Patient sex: M
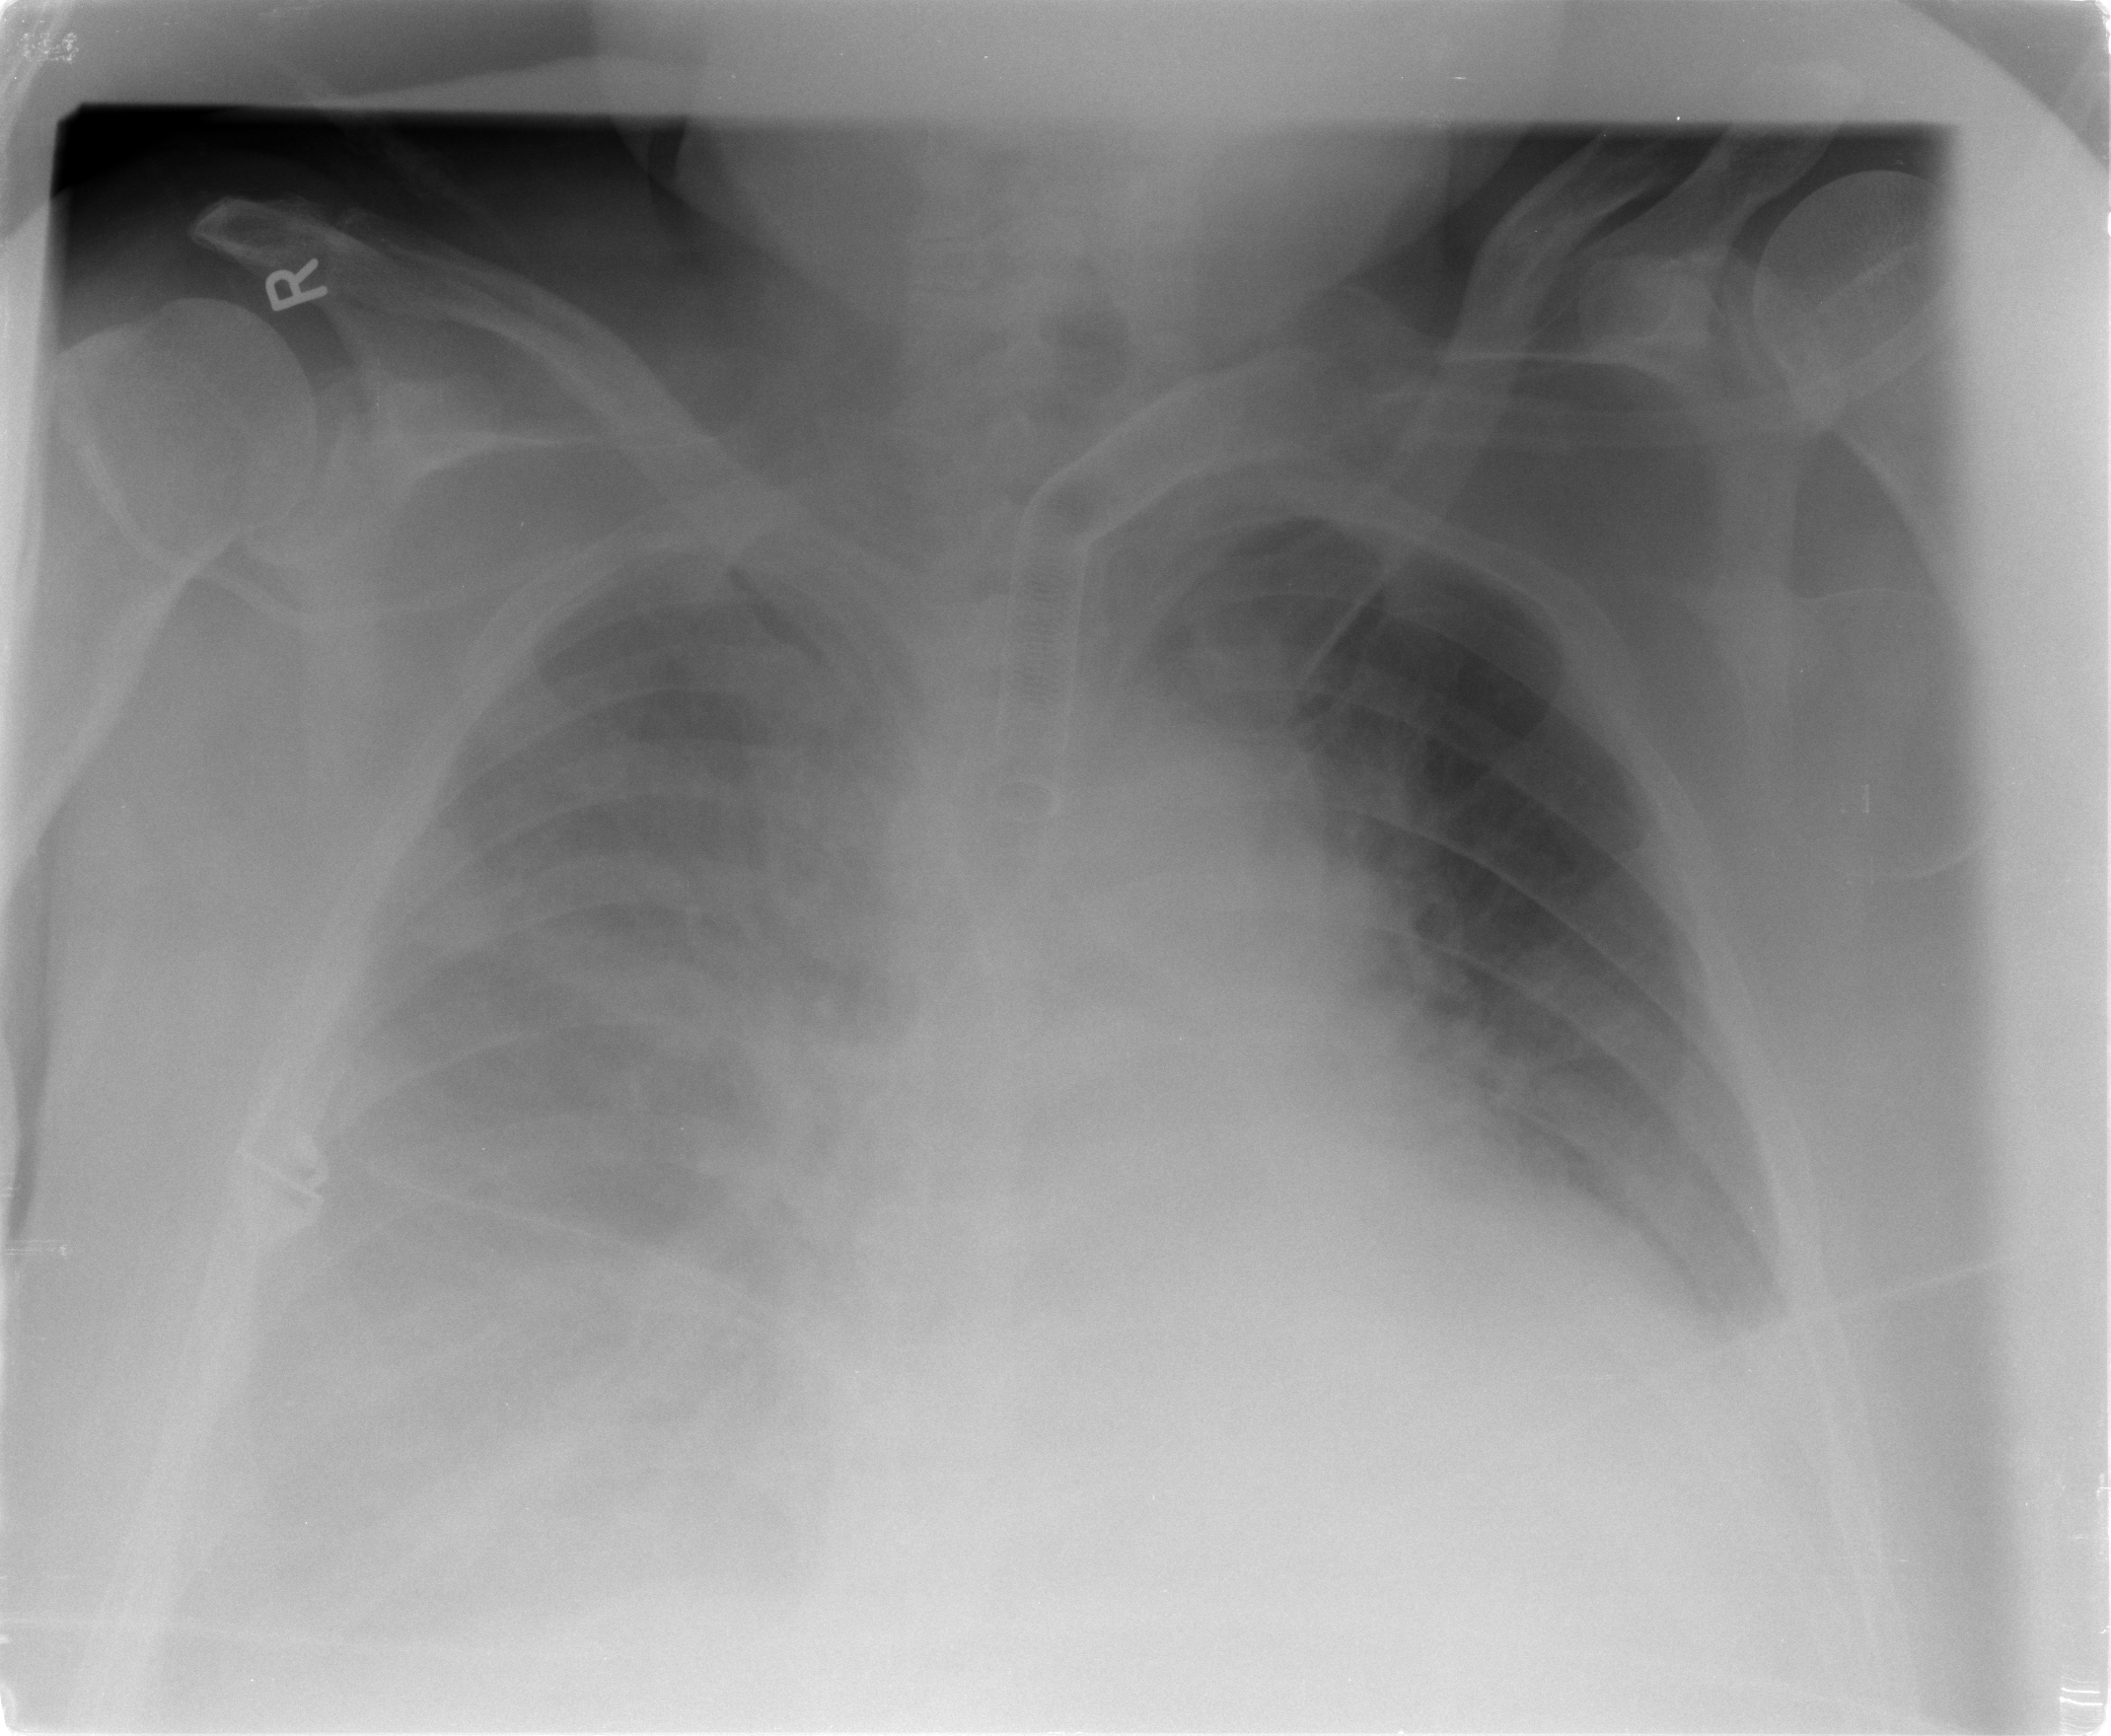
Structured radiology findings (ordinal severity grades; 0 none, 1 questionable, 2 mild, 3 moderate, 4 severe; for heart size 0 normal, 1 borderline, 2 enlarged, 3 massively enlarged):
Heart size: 2
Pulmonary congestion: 3
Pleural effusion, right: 4
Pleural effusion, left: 2
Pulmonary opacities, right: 0
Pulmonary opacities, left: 0
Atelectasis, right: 4
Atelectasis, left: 2